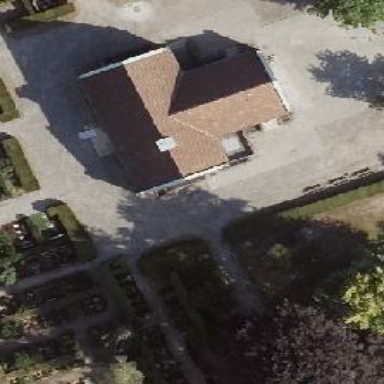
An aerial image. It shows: Chapel building.